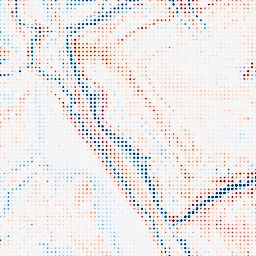
Category: edge_preserving
Decomposition family: bilateral
Decomposition parameters: d: 21
sigma_color: 75
sigma_space: 50
Upsampling method: sinc_blackman
Upsampling parameters: scale: 8
kernel_size: 4
Upsampling scale: 8